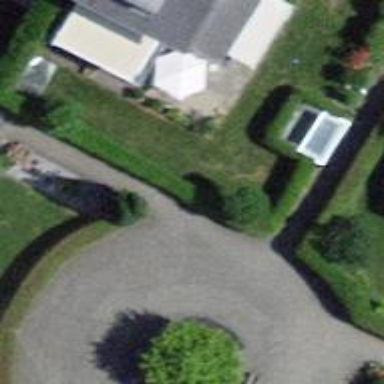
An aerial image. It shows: Path made of paving stones.